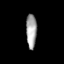
Tissue: prostate
Cell type: Myeloid cells
Senescence score: 0.3528
Nuclear area (px): 354
Mean DAPI intensity: 164.774